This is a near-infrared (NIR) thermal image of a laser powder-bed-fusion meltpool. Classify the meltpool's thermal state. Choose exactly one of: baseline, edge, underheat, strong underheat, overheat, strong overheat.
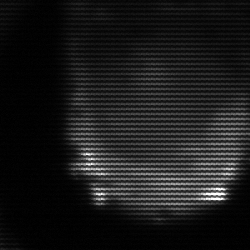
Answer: edge